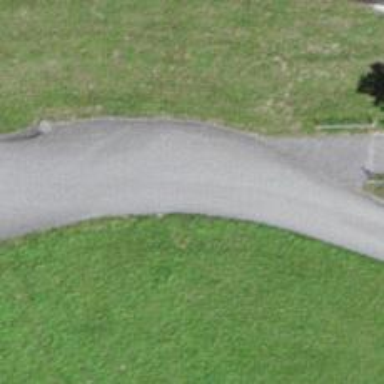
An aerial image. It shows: Unclassified paved road.